Question: I have the following columns in the 'Patients' table:

I've created models using the following command.
'''
Scaffold-DbContext "Server=.;Database=Tasks3;Trusted_Connection=True;"
Microsoft.EntityFrameworkCore.SqlServer
-OutputDir Models\MainModel
'''
<URL>
I've some methods in context class to make my connection string dynamic. Actually I used to fetch data from tokens and after some logic connection string changes from client to client.
Now the problem is here, when I make changes in patients table (for instance, I changed CNIC column from 'CNIC5' to 'CNIC') and run the following command with '-Force' keyword, it delete all the data from the previous 'Tasks3Context' class ('DbContext').
'''
Scaffold-DbContext "Server=.;Database=Tasks3;Trusted_Connection=True;"
Microsoft.EntityFrameworkCore.SqlServer
-OutputDir Models\MainModel -t <Patient> -f
'''
Tell me some method that update models and make changes in only specific model and column.
Thanks in advance!
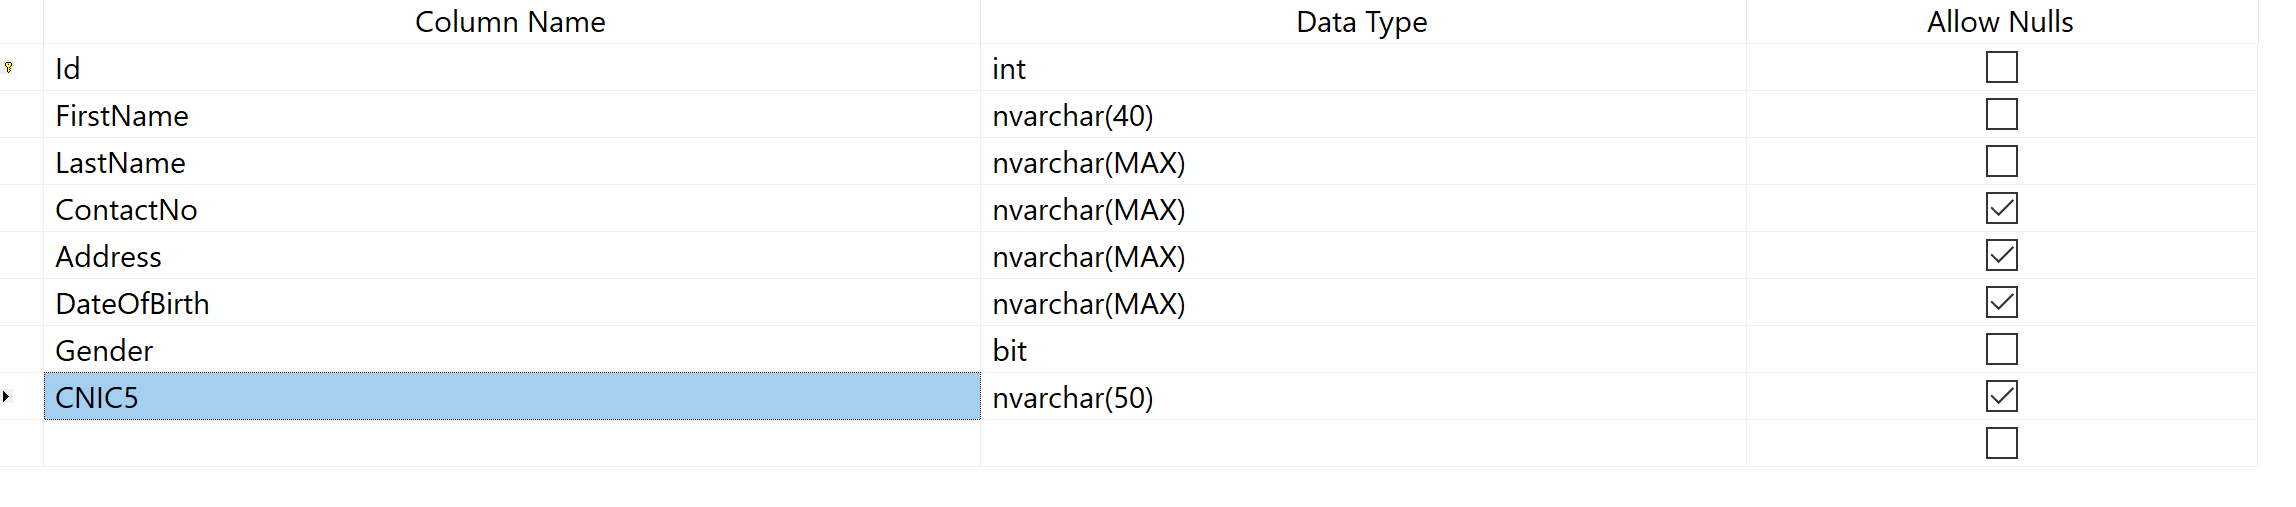
Answer: I tried the database update procedure, and when I used -Force for the second time, there was a problem similar to yours. The specific reasons are as follows:
The code generated by EF Core is your code. Feel free to change it. It will only be regenerated if you reverse engineer the same model again. The scaffolded code represents one model that can be used to access the database, but it's certainly not the only model that can be used.
Customize the entity type classes and DbContext class to fit your needs. For example, you may choose to rename types and properties, introduce inheritance hierarchies, or split a table into multiple entities. You can also remove non-unique indexes, unused sequences and navigation properties, optional scalar properties, and constraint names from the model.
You can also add additional constructors, methods, properties, etc. using another partial class in a separate file. This approach works even when you intend to reverse engineer the model again.
After making changes to the database, you may need to update your EF Core model to reflect those changes. If the database changes are simple, it may be easiest just to manually make the changes to your EF Core model. For example, renaming a table or column, removing a column, or updating a column's type are trivial changes to make in code.
More significant changes, however, are not as easy to make manually. One common workflow is to reverse engineer the model from the database again using -Force (PMC) or --force (CLI) to overwrite the existing model with an updated one.
Another commonly requested feature is the ability to update the model from the database while preserving customization like renames, type hierarchies, etc. Use issue <URL> to track the progress of this feature.
> If you reverse engineer the model from the database again, any changes
you've made to the files will be lost.